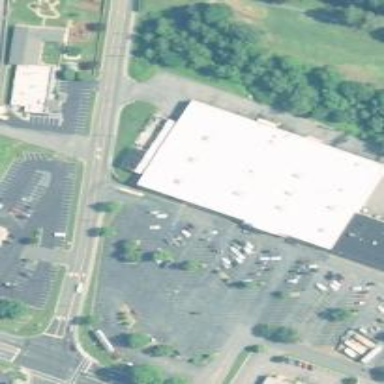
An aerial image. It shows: Retail building.